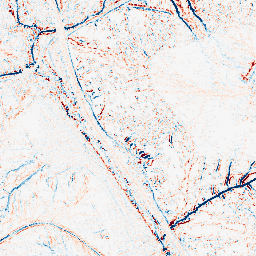
Category: edge_preserving
Decomposition family: median
Decomposition parameters: size: 5
Upsampling method: sinc_blackman
Upsampling parameters: scale: 2
kernel_size: 16
Upsampling scale: 2